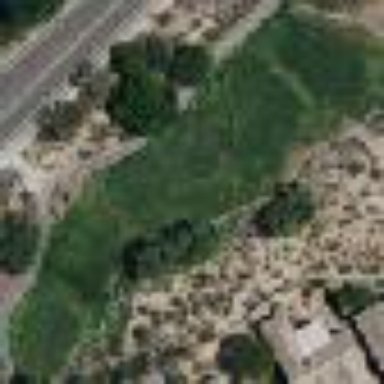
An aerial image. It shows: Area with grass used as rough in golf course.